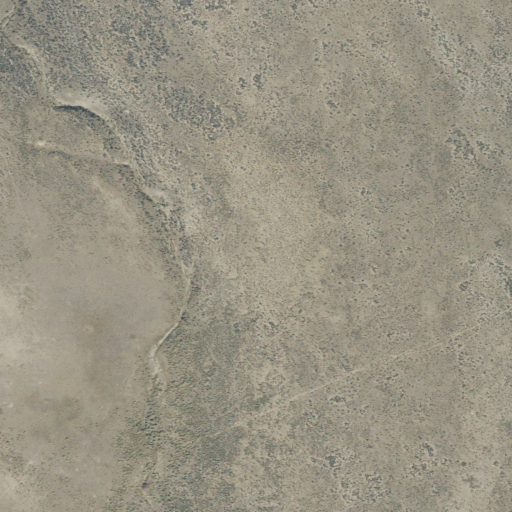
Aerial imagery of valley in Utah named Quaking Aspen Canyon containing only shrub